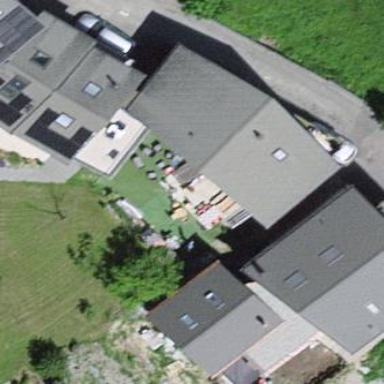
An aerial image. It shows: Simple house.